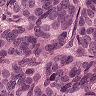
Metastatic tissue present: yes